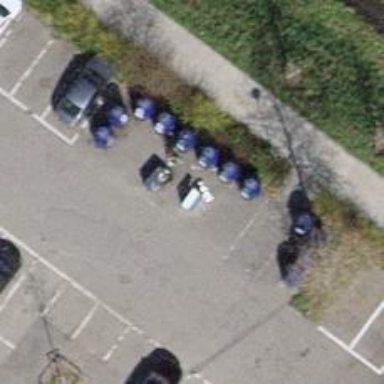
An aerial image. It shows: Recycling container in the area designated for recycling.